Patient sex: F
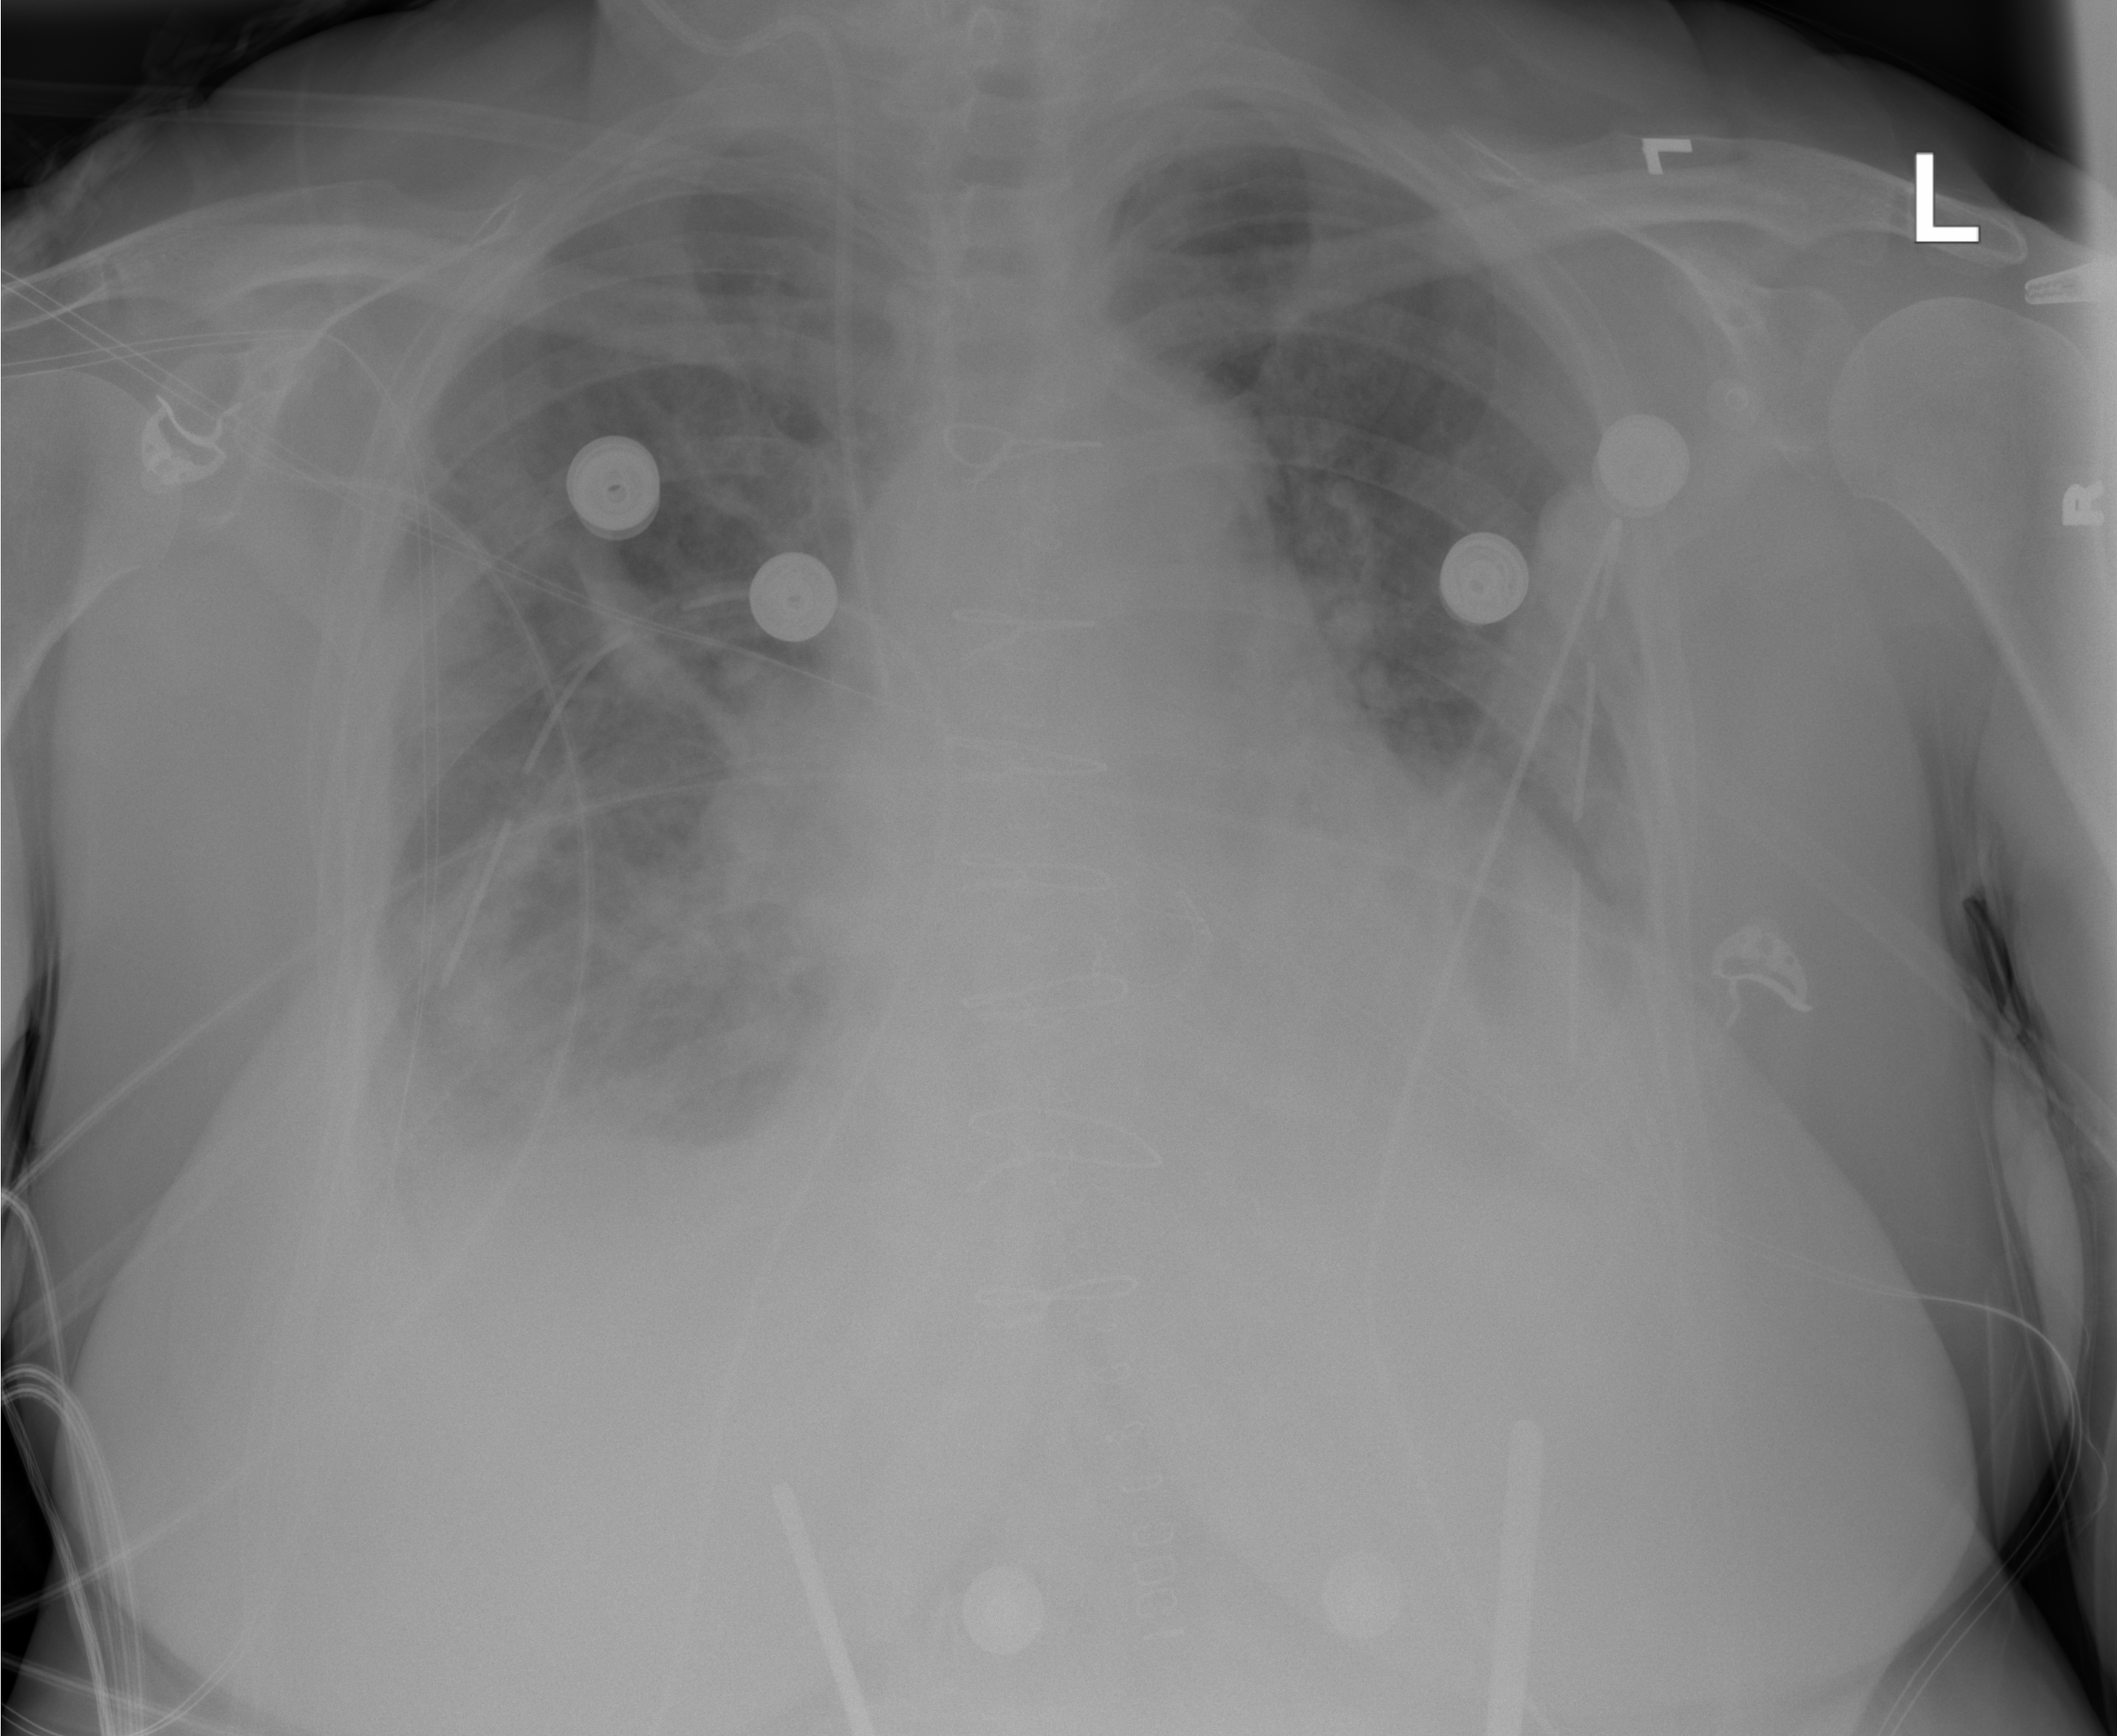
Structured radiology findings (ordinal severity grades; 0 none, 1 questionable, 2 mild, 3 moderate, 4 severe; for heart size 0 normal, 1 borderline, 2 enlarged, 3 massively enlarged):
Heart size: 2
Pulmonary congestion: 2
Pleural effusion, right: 2
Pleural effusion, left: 2
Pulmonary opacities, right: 2
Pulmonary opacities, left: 2
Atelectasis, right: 2
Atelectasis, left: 2